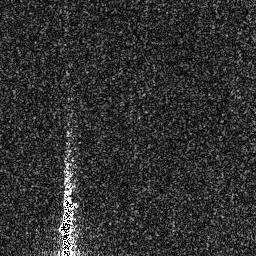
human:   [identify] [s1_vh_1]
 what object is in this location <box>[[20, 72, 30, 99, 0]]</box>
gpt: <ref>1 large ship at the bottom left</ref>